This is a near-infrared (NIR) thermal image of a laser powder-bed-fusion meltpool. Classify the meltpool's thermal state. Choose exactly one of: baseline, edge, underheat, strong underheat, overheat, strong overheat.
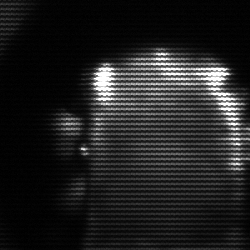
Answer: baseline